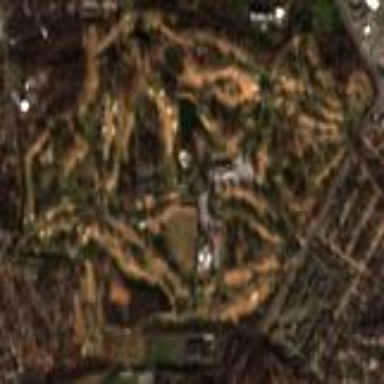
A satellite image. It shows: Golf course.